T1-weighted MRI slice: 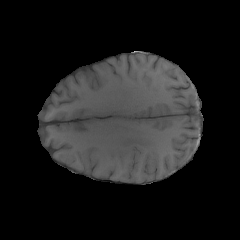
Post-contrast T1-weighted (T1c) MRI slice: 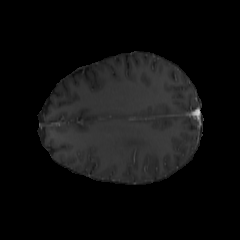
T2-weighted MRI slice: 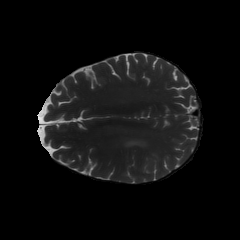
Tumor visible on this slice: yes